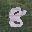
Label: 8